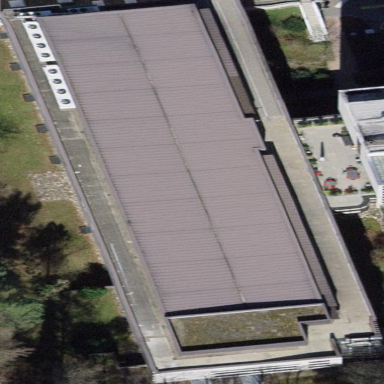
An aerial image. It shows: Part of hospital building.